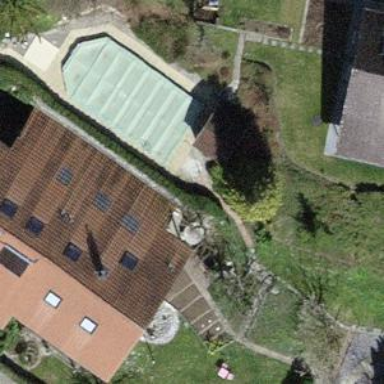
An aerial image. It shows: Swimming pool located in leisure land.